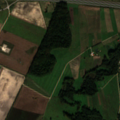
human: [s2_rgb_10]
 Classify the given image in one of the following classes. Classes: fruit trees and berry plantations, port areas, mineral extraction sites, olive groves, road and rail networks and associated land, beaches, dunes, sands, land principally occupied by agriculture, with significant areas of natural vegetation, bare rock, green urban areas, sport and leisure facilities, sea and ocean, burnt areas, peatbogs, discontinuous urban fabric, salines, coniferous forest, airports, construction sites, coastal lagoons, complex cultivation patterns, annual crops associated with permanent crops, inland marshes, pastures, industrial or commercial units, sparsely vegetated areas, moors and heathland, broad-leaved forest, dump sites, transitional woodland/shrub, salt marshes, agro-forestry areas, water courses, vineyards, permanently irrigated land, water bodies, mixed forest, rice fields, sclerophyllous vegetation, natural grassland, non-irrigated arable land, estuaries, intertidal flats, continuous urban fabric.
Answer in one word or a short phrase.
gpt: non-irrigated arable land, complex cultivation patterns, transitional woodland/shrub